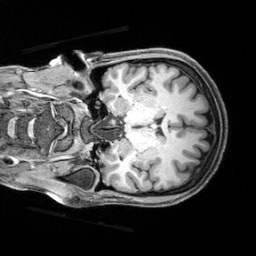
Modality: T1w
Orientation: coronal